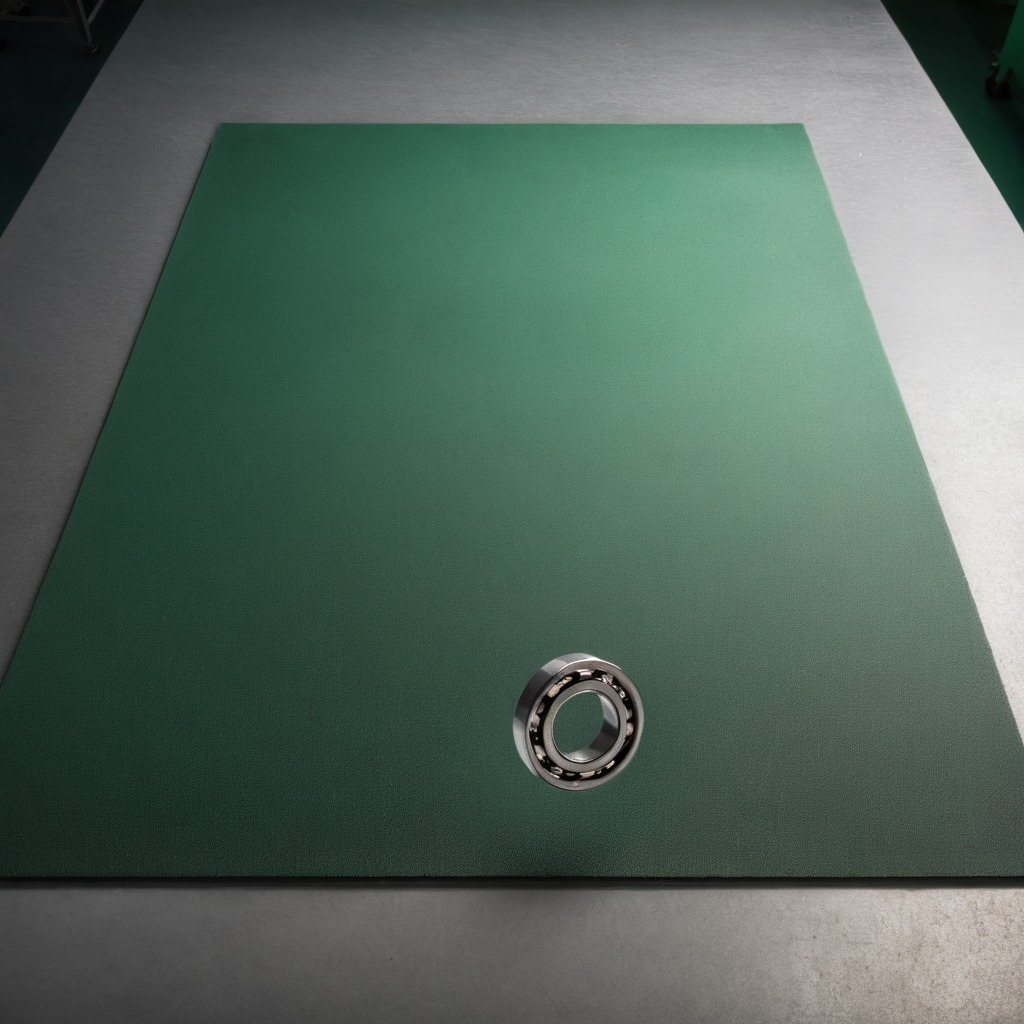
A metal ball bearing lying on the granite tabletop